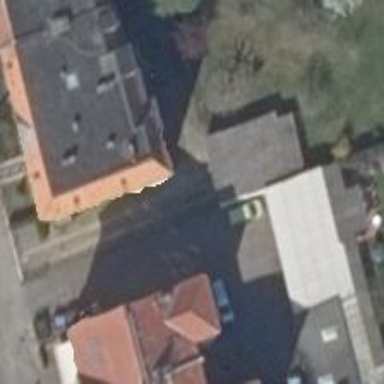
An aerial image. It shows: Unique apartment building with quadruple saltbox roof shape.